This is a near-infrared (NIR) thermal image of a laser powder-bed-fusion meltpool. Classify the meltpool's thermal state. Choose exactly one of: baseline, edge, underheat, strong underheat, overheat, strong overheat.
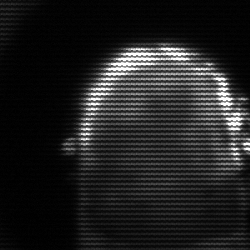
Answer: baseline